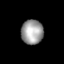
Tissue: lung
Cell type: T cells
Senescence score: 0.2241
Nuclear area (px): 530
Mean DAPI intensity: 157.208